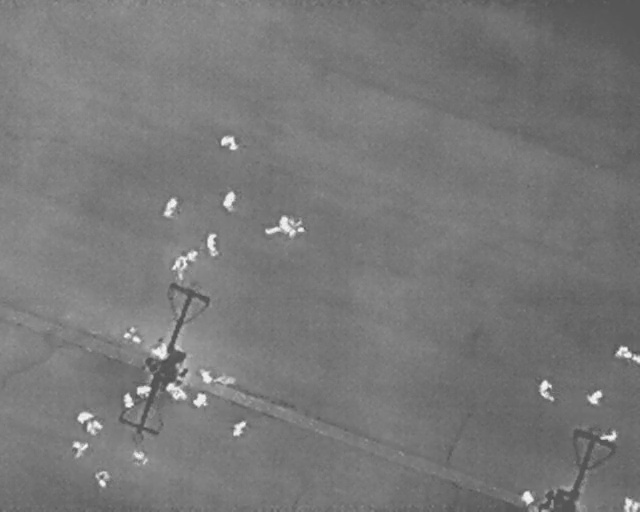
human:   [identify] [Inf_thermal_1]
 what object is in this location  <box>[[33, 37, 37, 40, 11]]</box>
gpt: <ref>1 medium person at the center</ref>